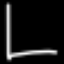
Label: angel